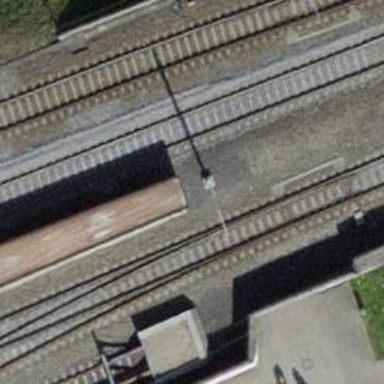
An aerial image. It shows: Railway bridge with electrified contact line. There is one track on the bridge.